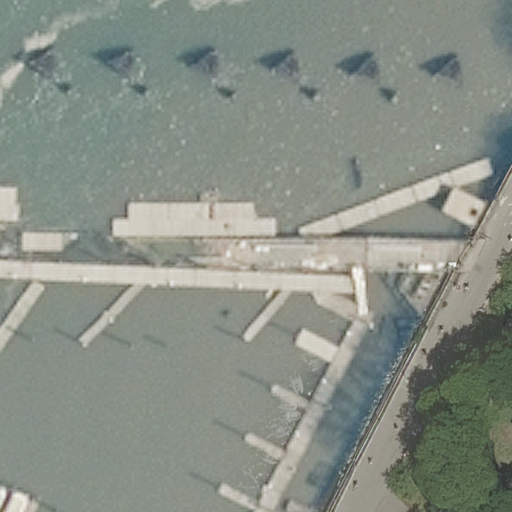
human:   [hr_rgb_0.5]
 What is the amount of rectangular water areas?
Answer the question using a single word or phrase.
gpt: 0

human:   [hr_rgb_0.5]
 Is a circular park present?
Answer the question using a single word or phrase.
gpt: no

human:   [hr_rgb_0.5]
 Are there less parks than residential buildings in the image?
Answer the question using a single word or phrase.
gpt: no

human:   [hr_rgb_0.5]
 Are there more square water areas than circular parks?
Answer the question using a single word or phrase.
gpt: no

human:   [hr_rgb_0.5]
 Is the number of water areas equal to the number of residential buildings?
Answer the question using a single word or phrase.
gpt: no

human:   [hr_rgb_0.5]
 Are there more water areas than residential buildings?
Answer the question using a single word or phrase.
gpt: yes

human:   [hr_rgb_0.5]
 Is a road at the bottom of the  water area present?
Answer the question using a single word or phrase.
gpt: yes

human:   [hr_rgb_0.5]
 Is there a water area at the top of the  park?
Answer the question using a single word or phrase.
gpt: no

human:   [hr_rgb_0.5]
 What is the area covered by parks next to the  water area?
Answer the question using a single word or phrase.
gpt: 434m2

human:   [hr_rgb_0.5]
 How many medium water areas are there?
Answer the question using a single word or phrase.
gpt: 0

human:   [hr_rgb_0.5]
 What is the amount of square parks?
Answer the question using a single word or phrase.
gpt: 0

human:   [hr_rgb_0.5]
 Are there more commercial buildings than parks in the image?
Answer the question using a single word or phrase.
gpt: no

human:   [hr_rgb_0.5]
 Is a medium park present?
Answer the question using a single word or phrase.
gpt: yes

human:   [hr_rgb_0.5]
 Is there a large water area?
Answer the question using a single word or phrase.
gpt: yes

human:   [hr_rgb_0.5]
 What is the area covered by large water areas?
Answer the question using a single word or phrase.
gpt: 8580m2

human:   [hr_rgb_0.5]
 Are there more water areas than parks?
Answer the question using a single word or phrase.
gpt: no

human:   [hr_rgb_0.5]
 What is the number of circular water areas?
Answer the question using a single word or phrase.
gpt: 0

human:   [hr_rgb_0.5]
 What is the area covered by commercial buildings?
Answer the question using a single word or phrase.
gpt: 0m2

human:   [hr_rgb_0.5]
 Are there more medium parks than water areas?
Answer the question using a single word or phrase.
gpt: no

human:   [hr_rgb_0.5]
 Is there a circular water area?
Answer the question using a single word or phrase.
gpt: no

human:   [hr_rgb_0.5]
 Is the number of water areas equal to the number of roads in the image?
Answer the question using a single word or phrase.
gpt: no

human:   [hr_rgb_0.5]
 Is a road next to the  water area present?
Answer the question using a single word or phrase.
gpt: yes

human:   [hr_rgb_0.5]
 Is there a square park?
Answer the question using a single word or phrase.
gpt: no

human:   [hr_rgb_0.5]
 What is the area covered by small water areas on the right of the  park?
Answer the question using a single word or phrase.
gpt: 0m2

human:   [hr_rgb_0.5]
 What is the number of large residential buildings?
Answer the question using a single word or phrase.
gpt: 0

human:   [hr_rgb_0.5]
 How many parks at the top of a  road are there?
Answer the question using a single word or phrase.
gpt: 1

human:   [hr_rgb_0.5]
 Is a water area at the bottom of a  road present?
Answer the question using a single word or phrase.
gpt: no

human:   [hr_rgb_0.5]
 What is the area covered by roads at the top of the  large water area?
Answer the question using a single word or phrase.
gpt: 0m2

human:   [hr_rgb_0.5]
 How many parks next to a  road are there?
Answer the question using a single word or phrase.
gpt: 1

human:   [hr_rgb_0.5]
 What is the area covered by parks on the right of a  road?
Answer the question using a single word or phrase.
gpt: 434m2

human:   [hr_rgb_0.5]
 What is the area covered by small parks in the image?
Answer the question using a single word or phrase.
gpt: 0m2

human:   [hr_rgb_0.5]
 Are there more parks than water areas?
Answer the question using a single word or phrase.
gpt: no

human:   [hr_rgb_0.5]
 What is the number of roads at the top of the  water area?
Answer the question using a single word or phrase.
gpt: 0

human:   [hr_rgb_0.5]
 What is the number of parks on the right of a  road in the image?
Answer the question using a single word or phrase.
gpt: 1

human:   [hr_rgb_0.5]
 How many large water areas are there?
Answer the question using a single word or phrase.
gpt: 1

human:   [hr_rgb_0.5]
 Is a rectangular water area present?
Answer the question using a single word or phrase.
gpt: no